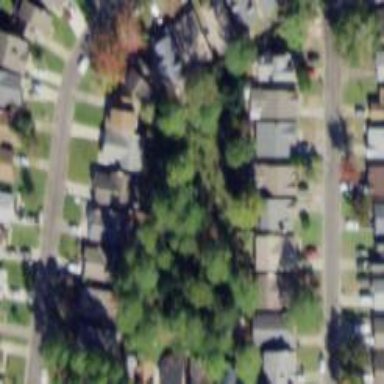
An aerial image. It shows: Residential area composed of single-family homes.